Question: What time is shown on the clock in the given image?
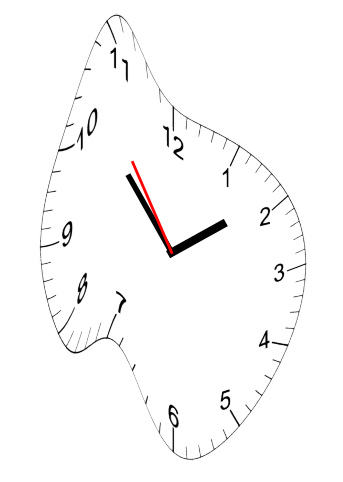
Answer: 01:52:54